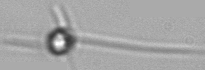
Label: Chaetoceros_danicus